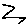
Label: zigzag